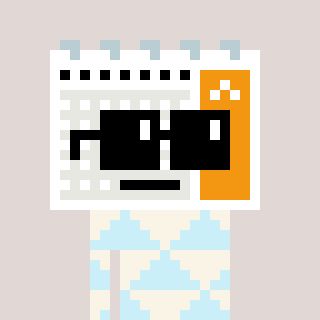
a pixel art character with square black sunglasses, a calendar-shaped head and a cold-colored body on a warm background